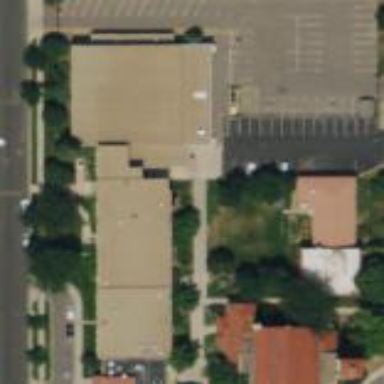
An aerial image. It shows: School.